Field crop: tomato
Growth stage: 1
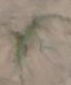
Species: cyperus